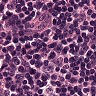
Metastatic tissue present: yes